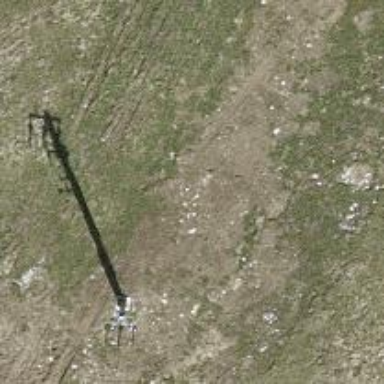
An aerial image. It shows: Power pole.